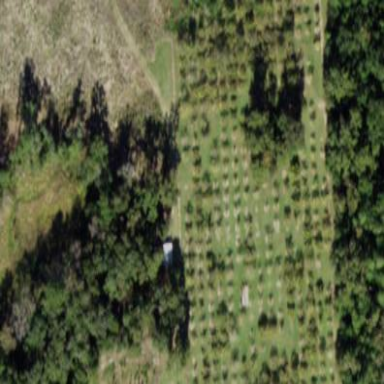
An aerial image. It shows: Orchard.